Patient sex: M
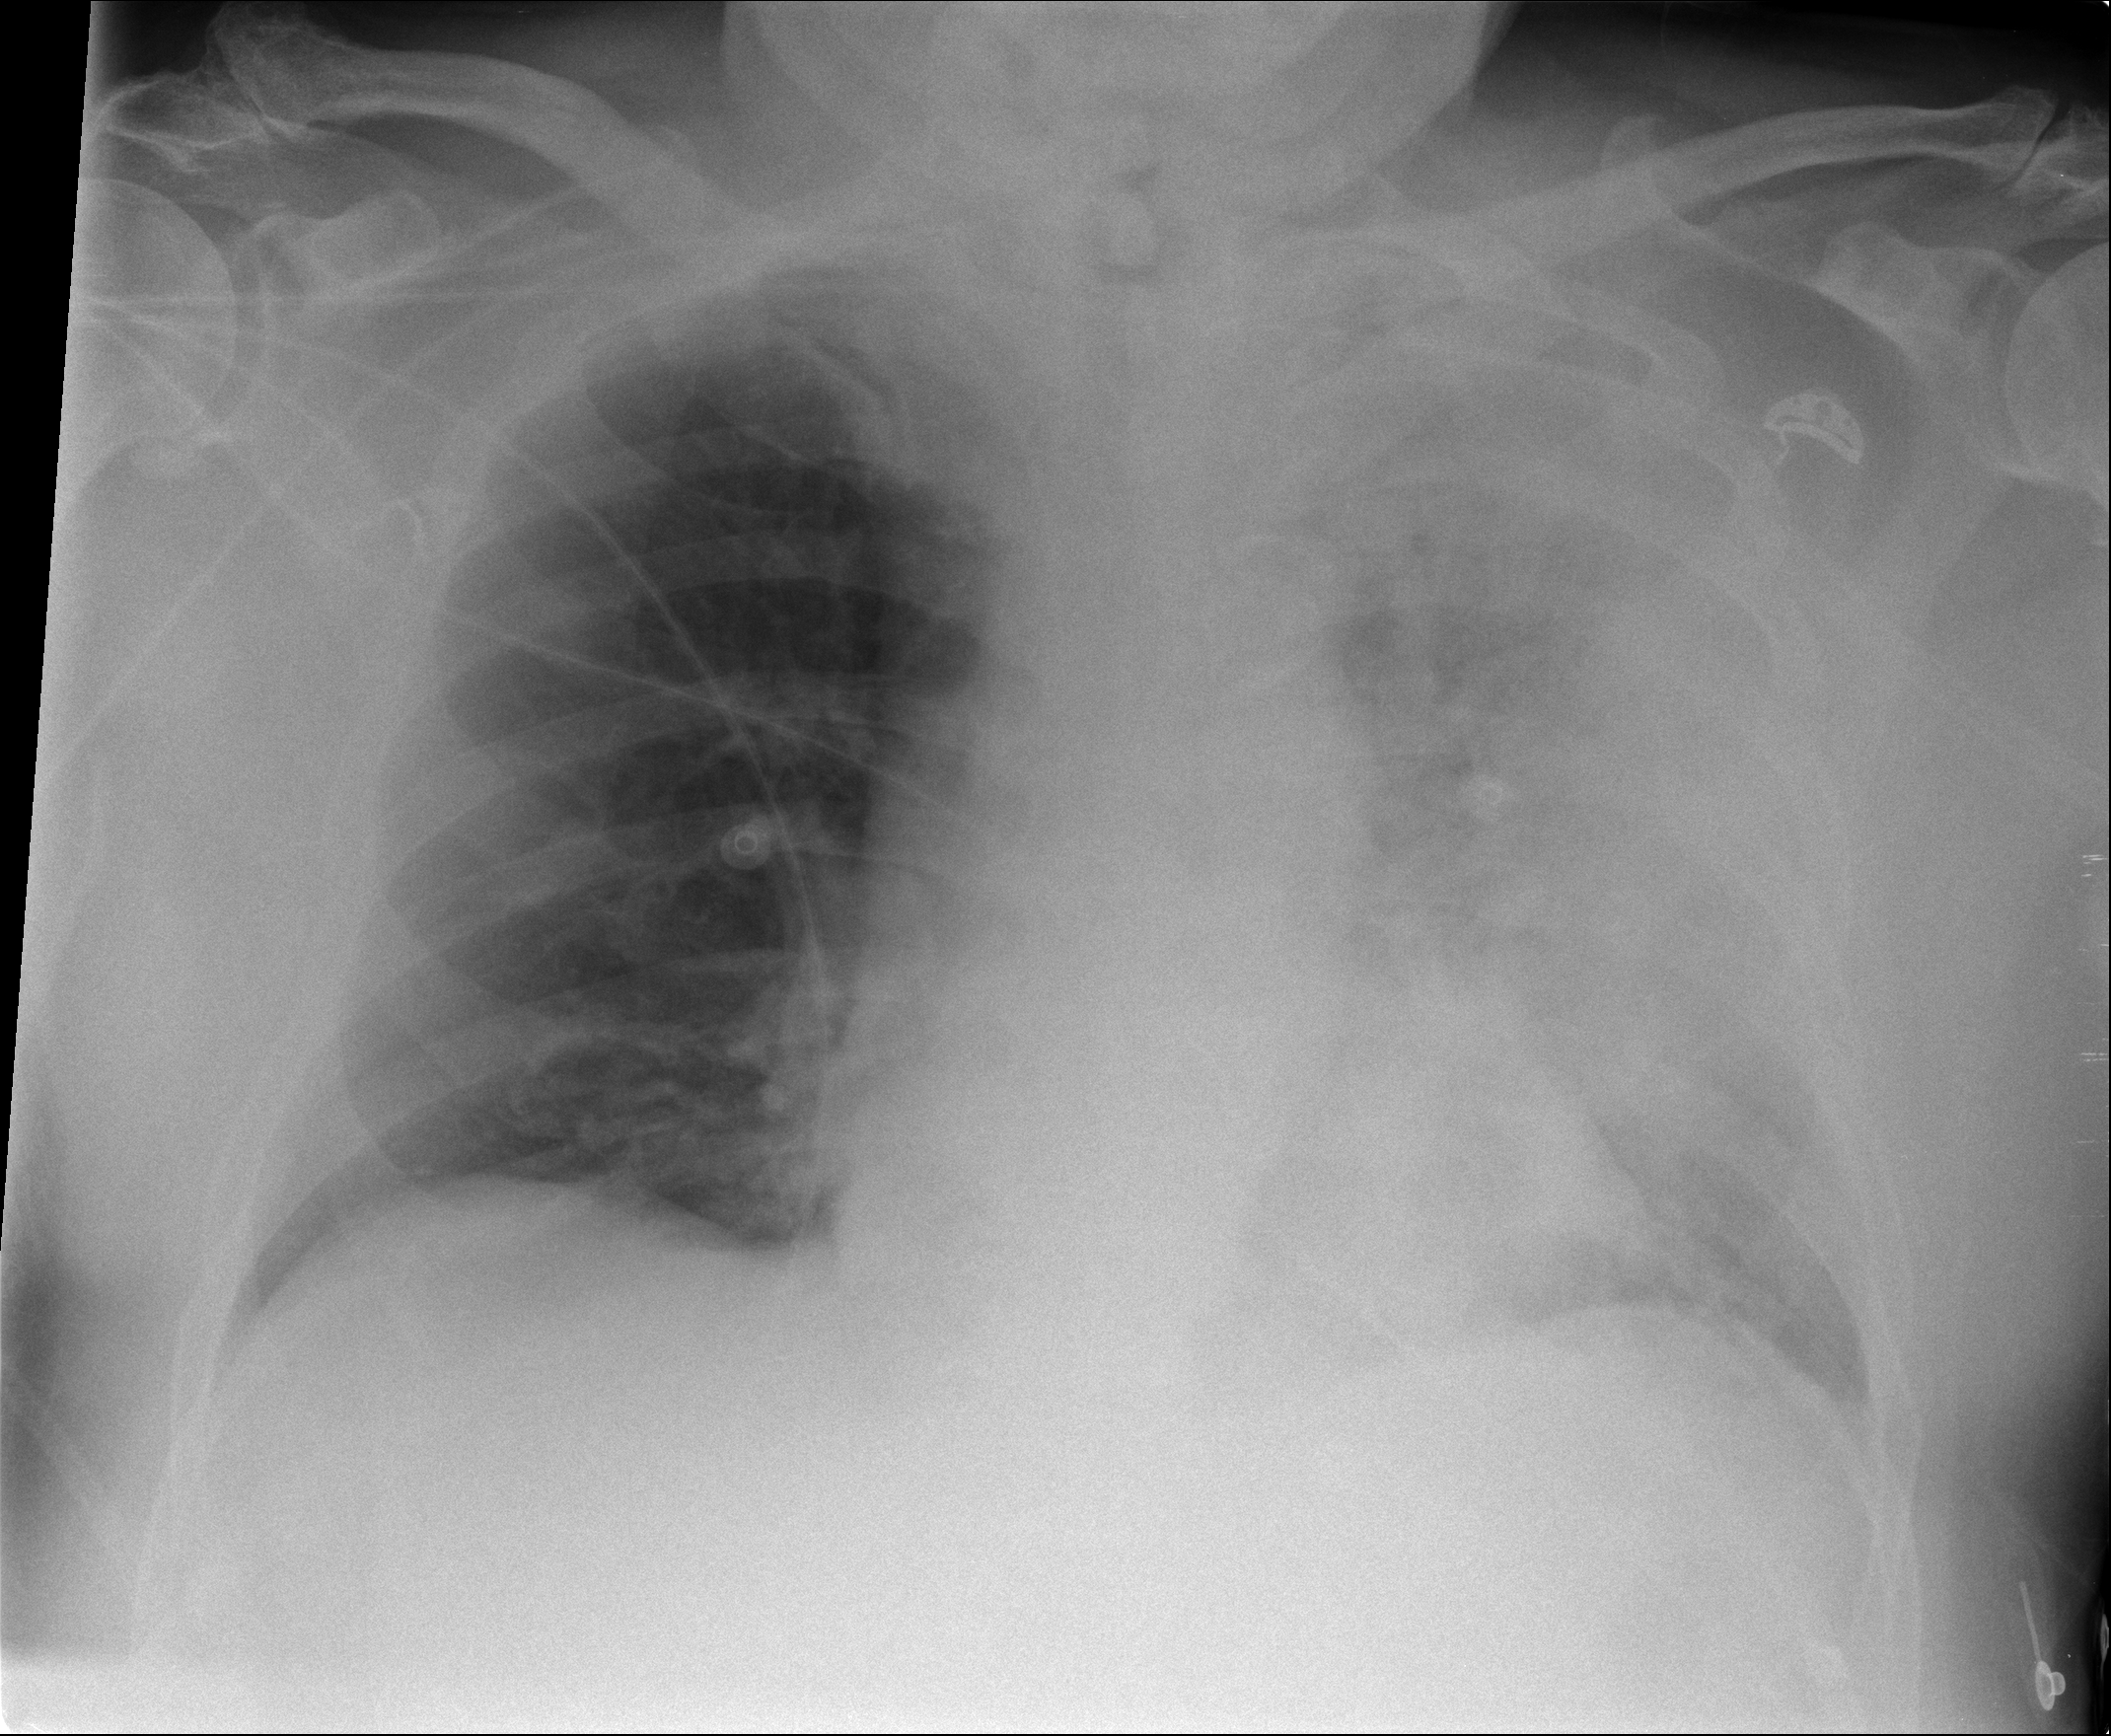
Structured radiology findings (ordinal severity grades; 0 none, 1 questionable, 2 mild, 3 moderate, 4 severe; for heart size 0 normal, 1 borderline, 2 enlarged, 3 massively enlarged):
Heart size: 0
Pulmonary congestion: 0
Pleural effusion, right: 0
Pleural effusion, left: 1
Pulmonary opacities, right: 0
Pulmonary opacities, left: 4
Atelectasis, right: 0
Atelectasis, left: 3